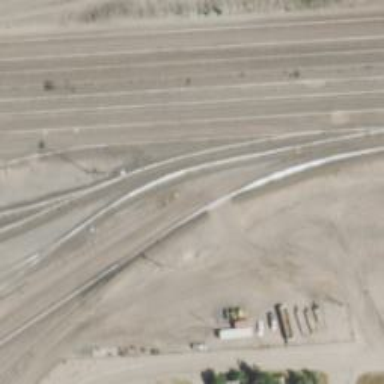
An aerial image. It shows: Railway siding with rails.